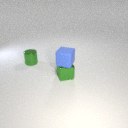
small green metal cylinder to the left of small green metal cube